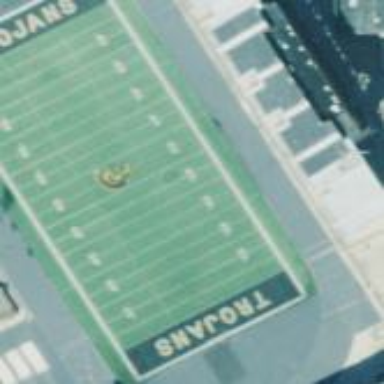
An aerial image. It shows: Pitch for American football.